Question: I have one to many relationship table
'''
ReviewId EffectId
1 | 2
1 | 5
1 | 8
2 | 2
2 | 5
2 | 9
2 | 3
3 | 3
3 | 2
3 | 9
'''
In the site the users select each effect he chooses, and I get all the relevant review.
I make an 'in' query
For example if the user select effects 2 and 5
My query: "
'''
select reviewed from table_name where effected in(2,5)
'''
Now I need get all the review that contain both effect
All reviews that has effect 2 and effect 5
What is the best query to make this?
Important for me that the query will run as quick as possible.
And for this I can also change the table schema (if needed ) like add a cached field that contain all the effect with comma like
'''
Reviewed cachedEffects
1 | ,2,5,8
2 | ,2,5,9,3,
3 | ,3,2,9
'''

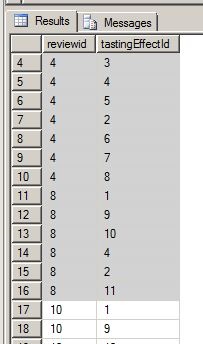
Answer: You can do it this way:
'''
select reviewid
from
tbl
where effectid in (2,5)
group by reviewid
having count(distinct effectid) > 1
'''
<URL>
'count (distinct effectid)' is used to ensure that the results contain only those 'reviewID's which have multiple records with different values of 'effectID'. The 'where' clause is used to filter out based on your filter condition of having both 2 and 5.
The key thing to note here is that we are grouping by 'reviewID', and also using the count of distinct 'effectID' values to ensure that only those records which have both 2 and 5 are returned. If we did not do so, the query would return all rows which have 'effectID' equal to either 2 or 5.
For improving performance, you could create an index on 'reviewID'.